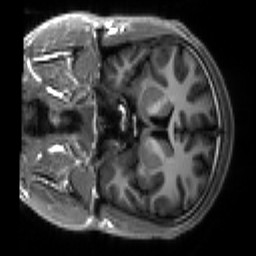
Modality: T1w
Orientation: coronal
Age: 18
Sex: male
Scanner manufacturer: siemens
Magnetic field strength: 3 T
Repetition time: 2.3 s
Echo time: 0.00266 s